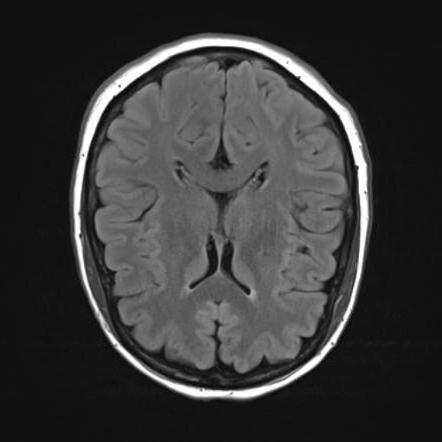
Label: notumor